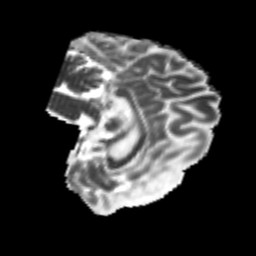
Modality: MD
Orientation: sagittal
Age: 23
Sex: female
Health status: healthy
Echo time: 0.074 s